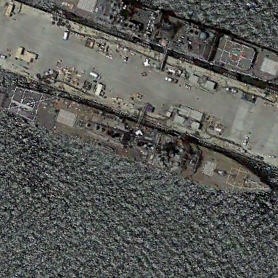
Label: destroyer